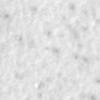
Label: no_change